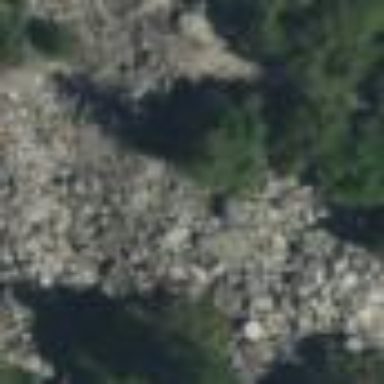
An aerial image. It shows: Landscape dominated by bare rock.